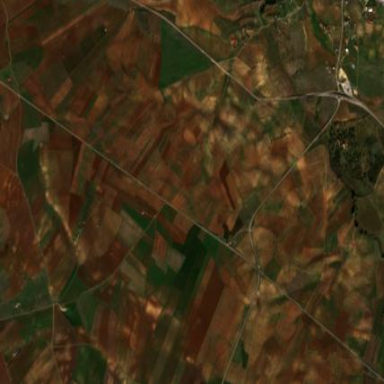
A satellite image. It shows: Orchard filled with olive trees.